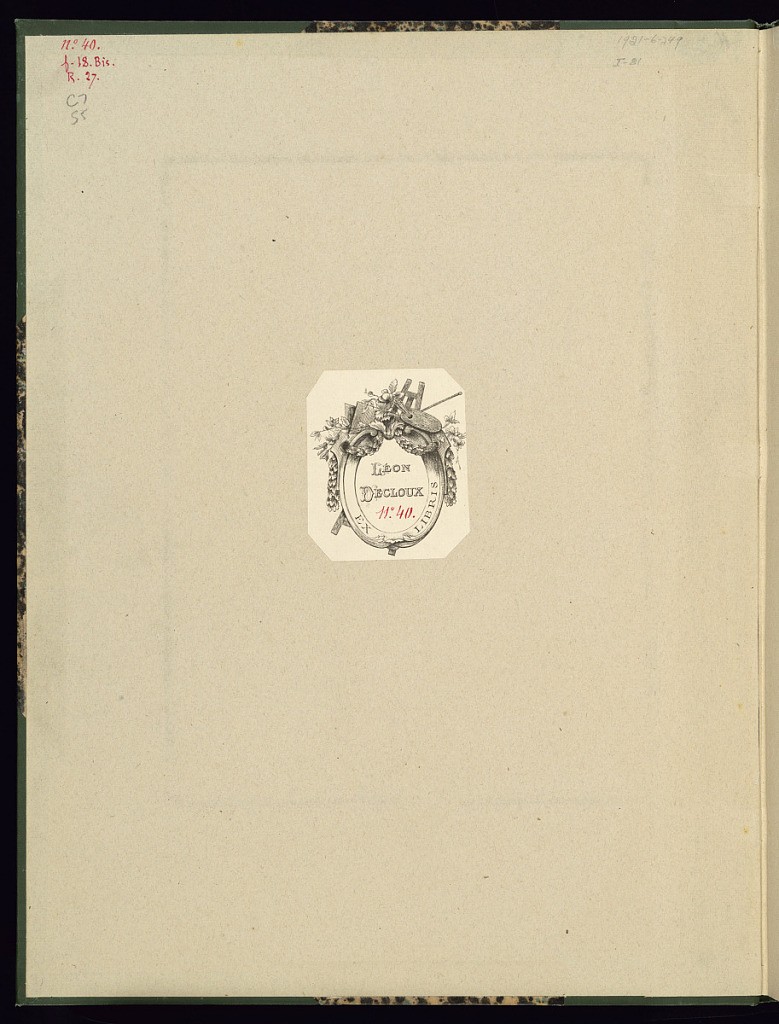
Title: Album of Pastoral Scenes
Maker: François Boucher, French, 1703–1770
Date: after 1751
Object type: Album
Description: Album of rococo genre and pastoral scenes with figures and animals in interiors and in landscapes, after designs by F. Boucher.